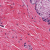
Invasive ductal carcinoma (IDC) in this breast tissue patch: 0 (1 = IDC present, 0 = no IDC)